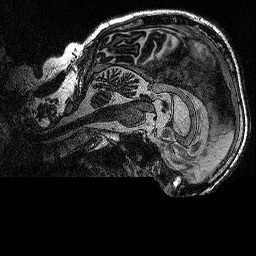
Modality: MP2RAGE
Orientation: sagittal
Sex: male
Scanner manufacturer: siemens
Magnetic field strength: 3 T
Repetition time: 5 s
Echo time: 0.00292 s